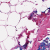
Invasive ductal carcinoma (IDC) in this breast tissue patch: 0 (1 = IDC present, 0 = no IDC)